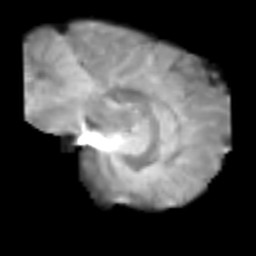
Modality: T2w
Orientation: sagittal
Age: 23
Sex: female
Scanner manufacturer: siemens
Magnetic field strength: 3 T
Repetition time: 2.3 s
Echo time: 0.085 s